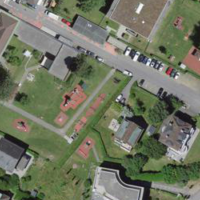
EUNIS habitat code: 55
Species observed at this site:
Cardamine heptaphylla
Convolvulus tricolor